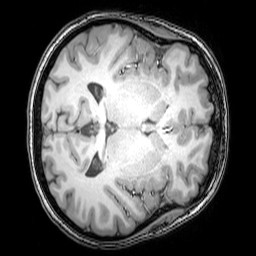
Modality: T1w
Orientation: axial
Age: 22
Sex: female
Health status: healthy
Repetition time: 0.081 s
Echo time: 0.037 s